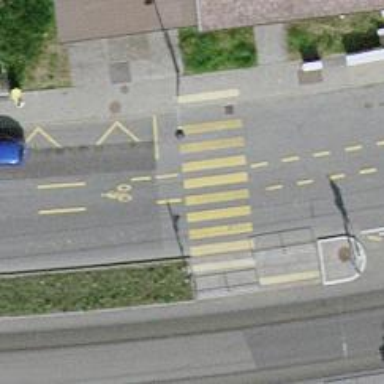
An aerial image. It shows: Crossing with traffic signals and zebra markings.